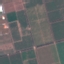
Label: PermanentCrop